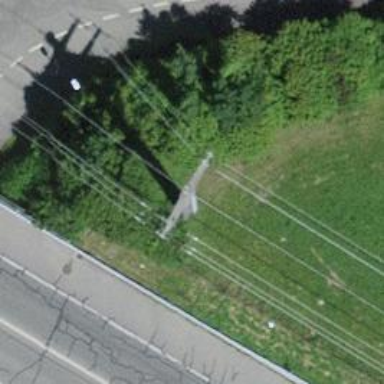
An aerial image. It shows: Minor power line.